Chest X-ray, AP view. Patient: 61 years old, sex F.
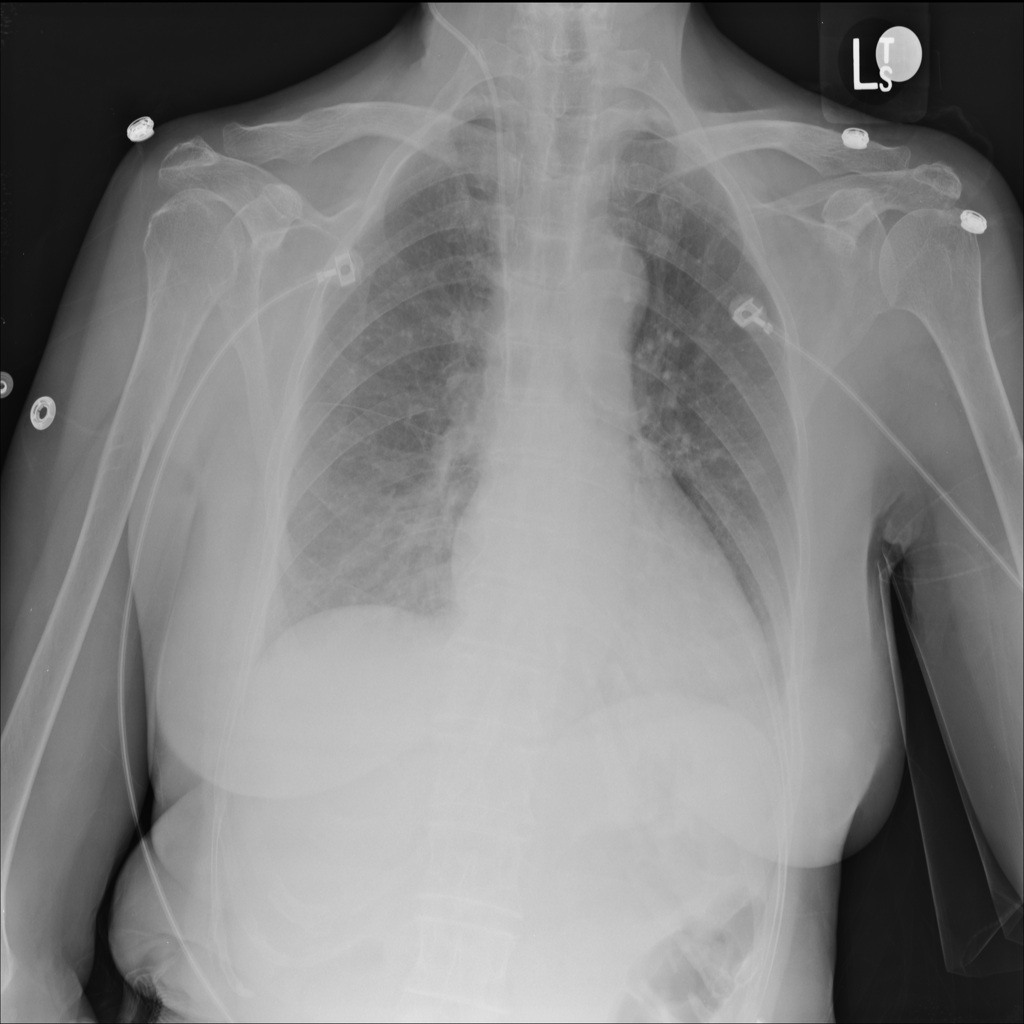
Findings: No Finding